Question: I use <URL> for my project, and I would want to publish a message to a mqtt topic when a button is pressed.
Mqtt connect code, which returns a promise:
'''
MQTT.createClient({
uri: 'mqtt://test.mosquitto.org:1883',
clientId: 'your_client_id'
}).then(function(client) {
client.on('closed', function() {
console.log('mqtt.event.closed');
});
client.on('error', function(msg) {
console.log('mqtt.event.error', msg);
});
client.on('message', function(msg) {
console.log('mqtt.event.message', msg);
});
client.on('connect', function() {
console.log('connected');
client.subscribe('/data', 0);
client.publish('/data', "test", 0, false);
});
client.connect();
}).catch(function(err){
console.log(err);
});
'''
Edit:
If I am saving the client in a variable, and i use the variable to publish I am getting this error:

'''
let mqttClient = null;
MQTT.createClient({
uri: 'mqtt://test.mosquitto.org:1883',
clientId: 'your_client_id',
})
.then(function (client) {
mqttClient = client;
.... }
<Button
title="test"
onPress={() => {
mqttClient.publish('/data', 'message');
}}
/>
'''
How should I handle this?
Or if you have any other sugestions on how to use mqtt in react native, or another package for mqtt.
Thank you!
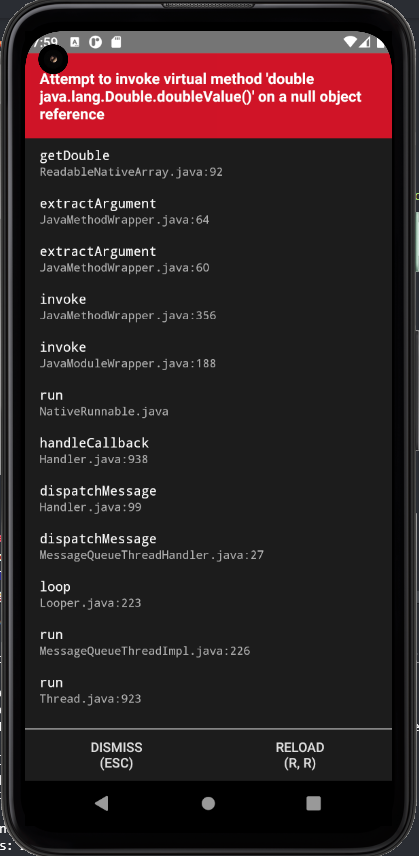
Answer: So after all, @hardillb answer helped me.
At first it didnt send the message even if I saved the in a variable because I saved it before the client was connected.
Working code:
'''
let mqttClient = null;
MQTT.createClient({
uri: 'mqtt://test.mosquitto.org:1883',
clientId: 'your_client_id',
})
.then(function (client) {
client.on('closed', function () {
console.log('mqtt.event.closed');
});
client.on('error', function (msg) {
console.log('mqtt.event.error', msg);
});
client.on('message', function (msg) {
console.log('mqtt.event.message', msg);
});
client.on('connect', function () {
console.log('connected');
client.subscribe('data', 0);
mqttClient = client;
});
client.connect();
})
.catch(function (err) {
console.log(err);
});
<Button
title="test"
onPress={() => {
// console.log(mqttClient);
mqttClient.publish('data', 'This is the answer', 0, true);
}}
/>
'''
Thank you @hardillb!